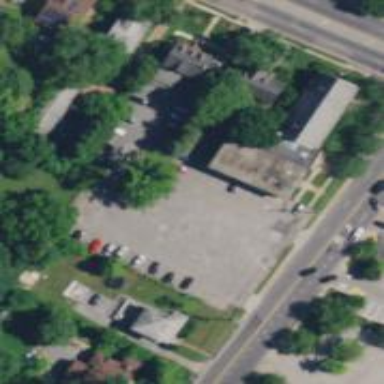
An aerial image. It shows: Parking area with surface.